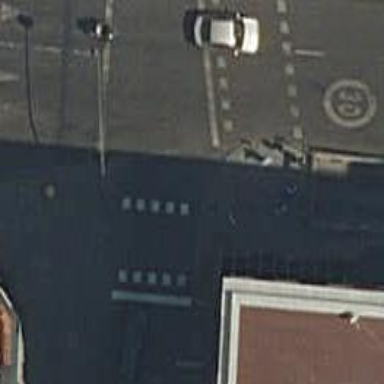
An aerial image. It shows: Footway crossing with traffic signals.